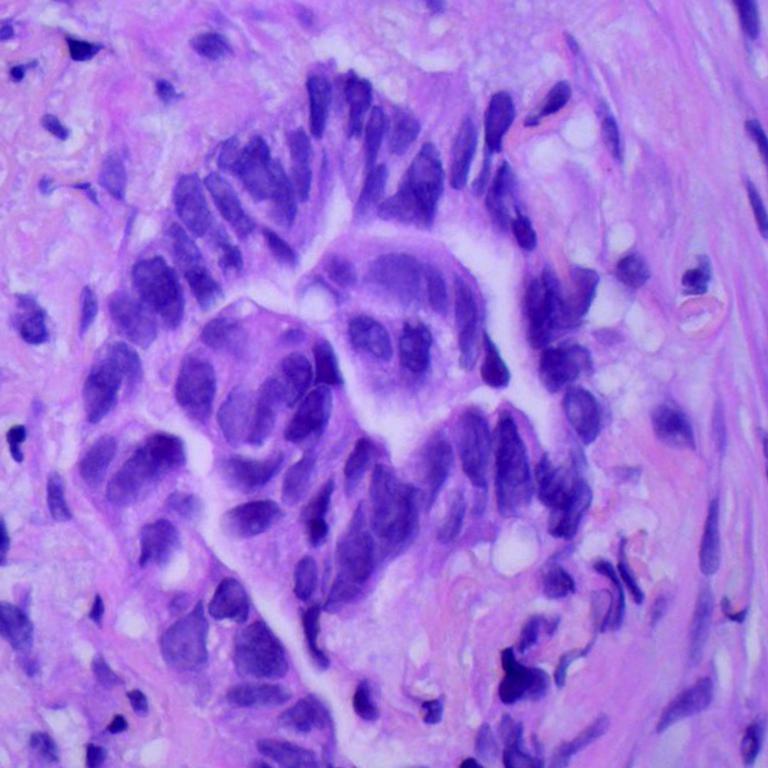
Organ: lung
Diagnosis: adenocarcinomas